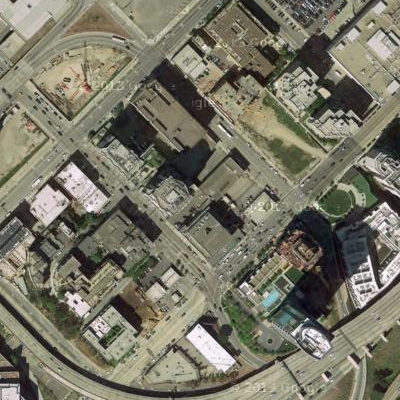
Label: cIndustry